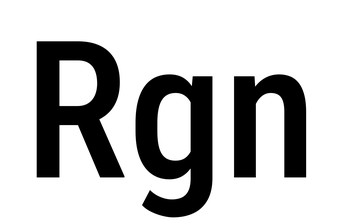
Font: Roboto_Condensed_Medium